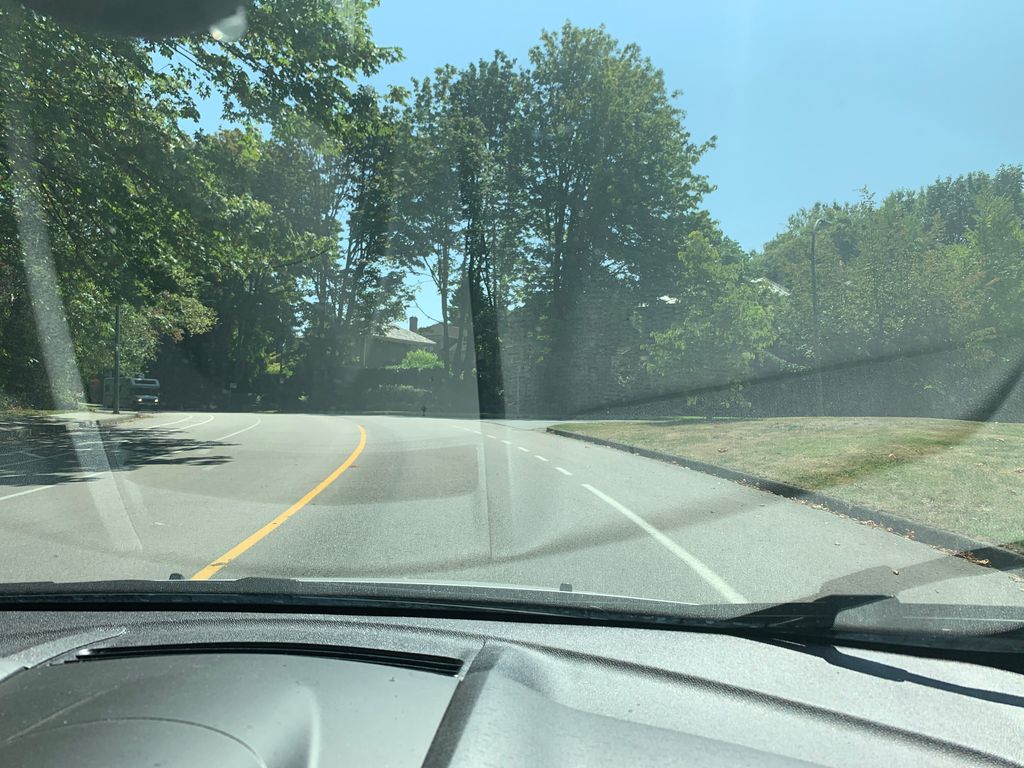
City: vancouver